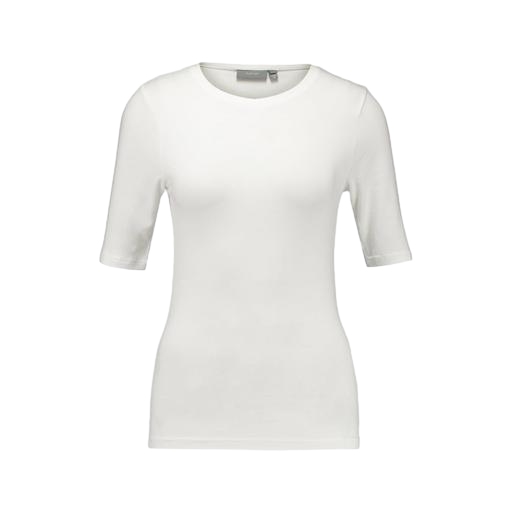
white pima t-shirt only macy, white three-quarter-sleeve top only macy, white short-sleeved top, white background